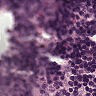
Metastatic tissue present: no